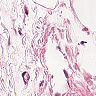
Metastatic tissue present: no